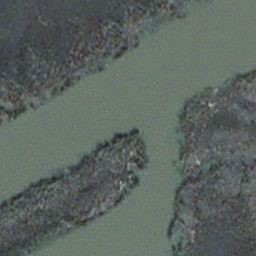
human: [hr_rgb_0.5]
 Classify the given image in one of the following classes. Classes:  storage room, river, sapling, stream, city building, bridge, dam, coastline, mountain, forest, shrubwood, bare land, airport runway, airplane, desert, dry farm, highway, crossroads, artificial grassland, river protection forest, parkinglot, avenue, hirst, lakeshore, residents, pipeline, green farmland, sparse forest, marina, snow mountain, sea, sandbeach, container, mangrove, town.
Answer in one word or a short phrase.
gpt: stream